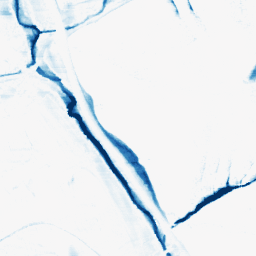
Category: morphological
Decomposition family: morphological_rect
Decomposition parameters: operation: closing
width: 20
height: 5
Upsampling method: cubic_catmull_rom
Upsampling parameters: scale: 4
Upsampling scale: 4